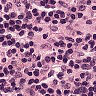
Metastatic tissue present: no